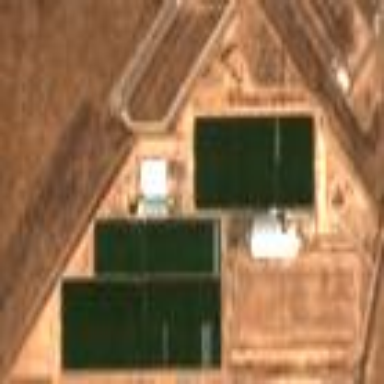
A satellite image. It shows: Greenhouse used for horticulture.